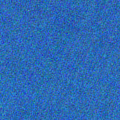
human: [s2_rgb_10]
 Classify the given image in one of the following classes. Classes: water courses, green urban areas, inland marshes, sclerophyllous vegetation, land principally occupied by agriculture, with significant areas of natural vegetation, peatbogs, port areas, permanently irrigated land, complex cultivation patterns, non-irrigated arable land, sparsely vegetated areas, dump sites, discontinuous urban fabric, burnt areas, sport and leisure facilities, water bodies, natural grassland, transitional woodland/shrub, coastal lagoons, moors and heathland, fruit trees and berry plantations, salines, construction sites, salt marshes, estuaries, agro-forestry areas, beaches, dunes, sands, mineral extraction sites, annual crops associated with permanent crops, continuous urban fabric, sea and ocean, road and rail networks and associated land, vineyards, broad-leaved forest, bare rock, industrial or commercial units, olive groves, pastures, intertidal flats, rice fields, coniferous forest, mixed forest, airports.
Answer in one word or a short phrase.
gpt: sea and ocean